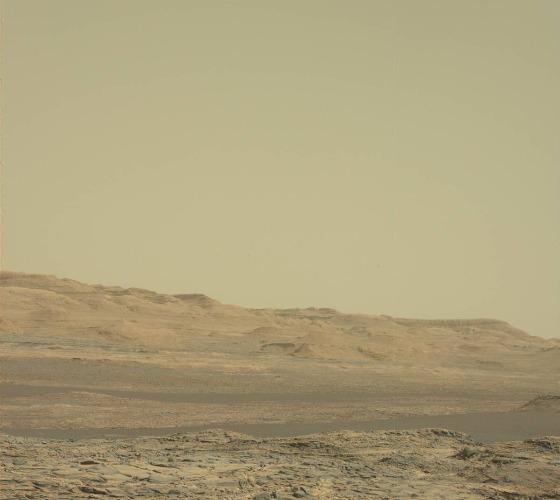
Terrain classes present: Bedrock, Gravel / Sand / Soil, Sky / Distant Mountains